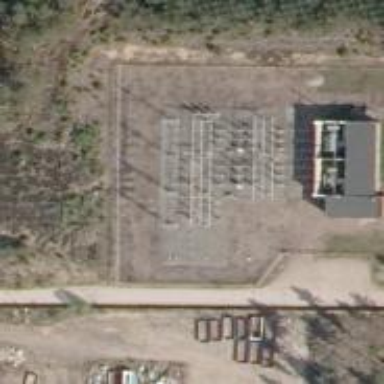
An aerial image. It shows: Substation surrounded by fence.